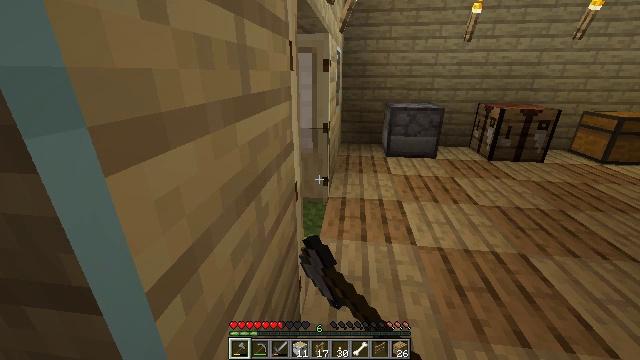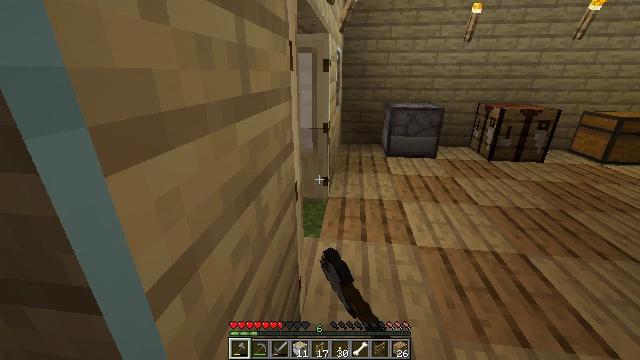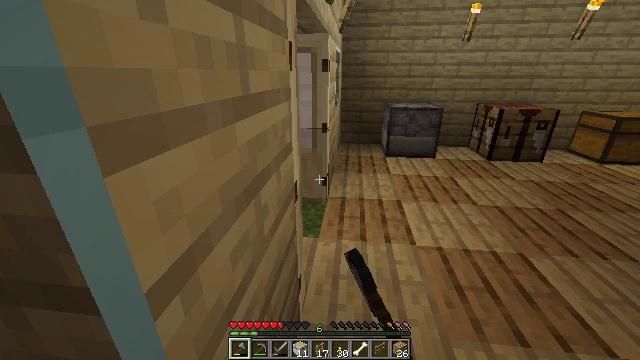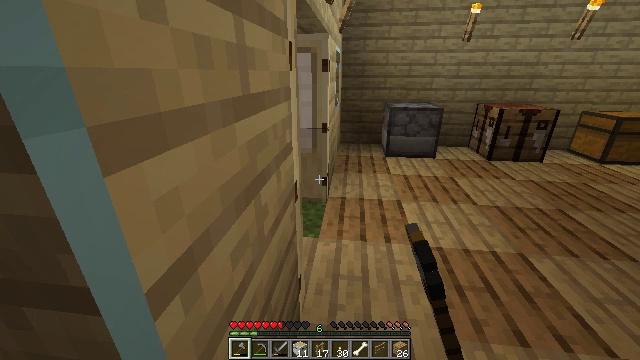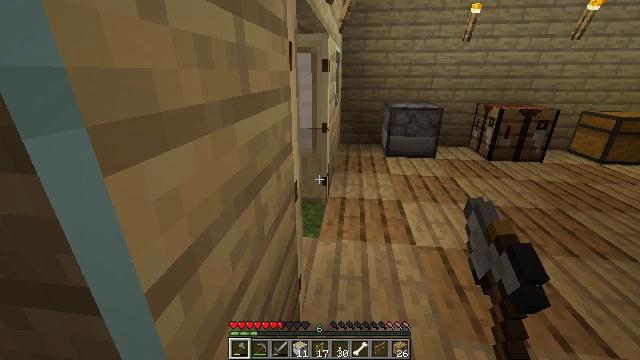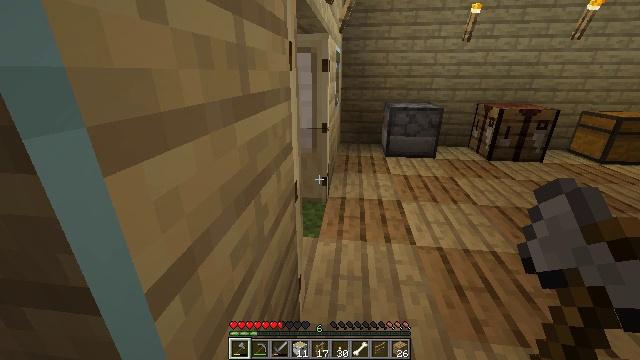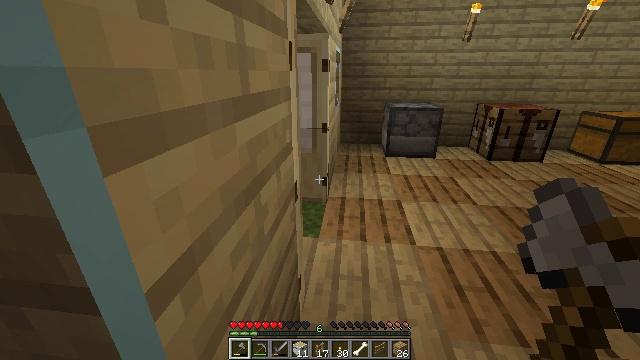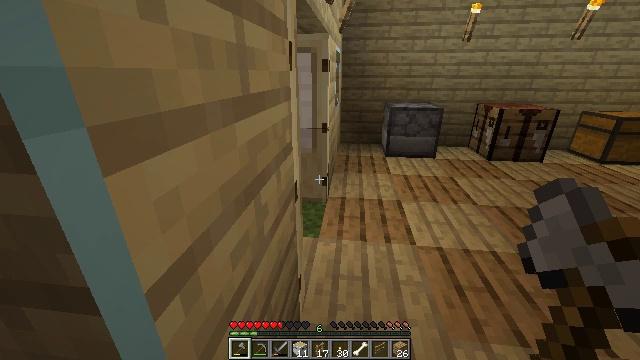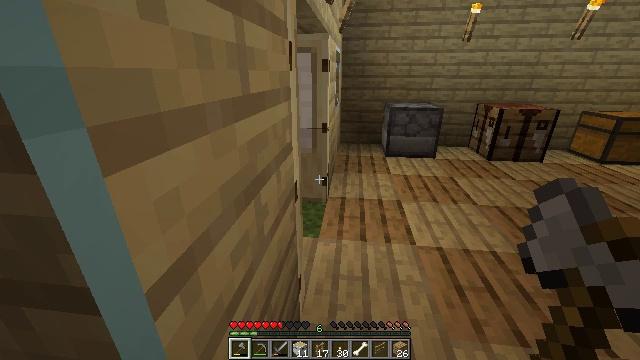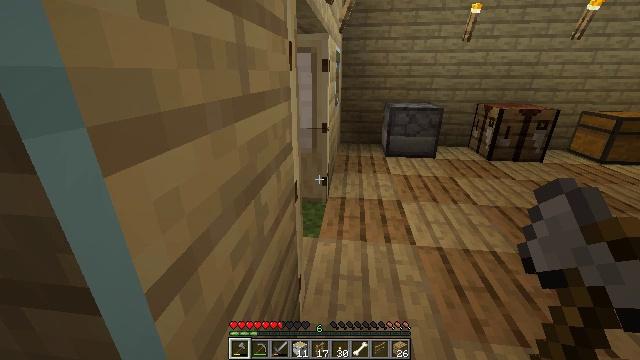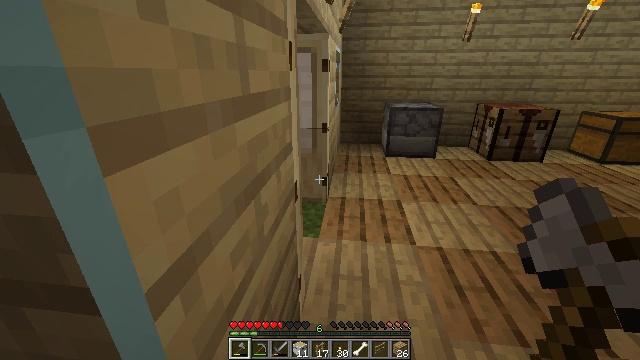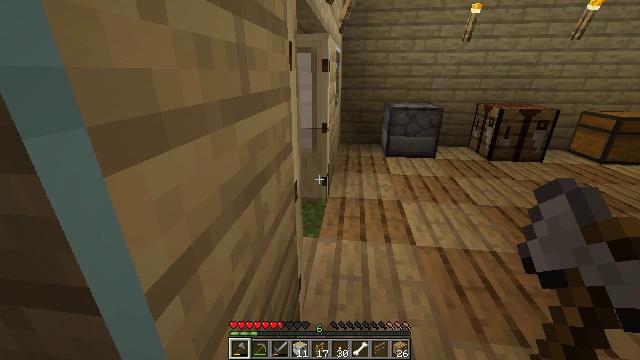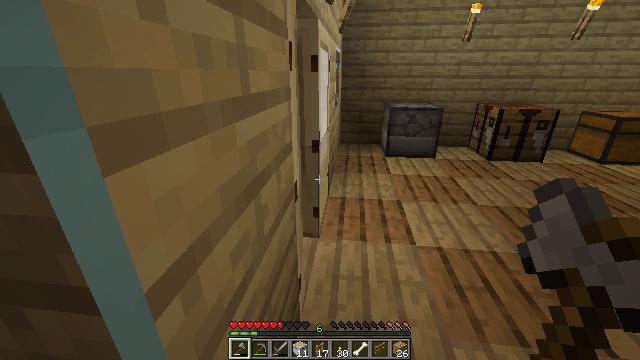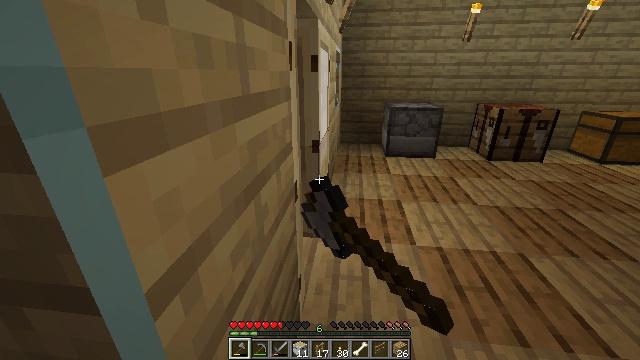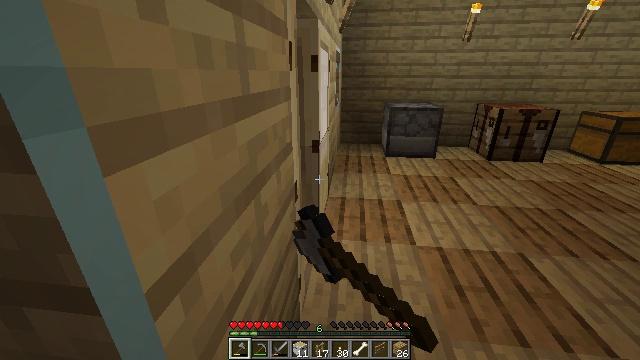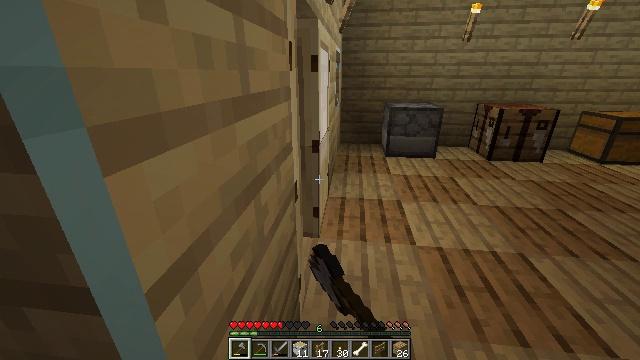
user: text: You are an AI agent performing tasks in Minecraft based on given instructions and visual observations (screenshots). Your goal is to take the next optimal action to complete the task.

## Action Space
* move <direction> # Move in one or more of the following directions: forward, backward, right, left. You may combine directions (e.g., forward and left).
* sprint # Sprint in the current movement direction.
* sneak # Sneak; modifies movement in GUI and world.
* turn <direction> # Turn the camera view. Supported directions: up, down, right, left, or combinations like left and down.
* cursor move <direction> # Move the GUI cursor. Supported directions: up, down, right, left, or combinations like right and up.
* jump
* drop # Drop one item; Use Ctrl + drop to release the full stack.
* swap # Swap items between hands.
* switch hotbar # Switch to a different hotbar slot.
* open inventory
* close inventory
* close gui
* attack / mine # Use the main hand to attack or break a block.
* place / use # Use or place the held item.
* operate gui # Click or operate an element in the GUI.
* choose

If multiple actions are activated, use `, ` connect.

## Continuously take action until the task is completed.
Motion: motion action
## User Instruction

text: Combine wool and wooden planks to make a gray bed.
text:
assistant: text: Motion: no_op
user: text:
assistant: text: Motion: no_op
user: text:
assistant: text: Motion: no_op
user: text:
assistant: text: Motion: no_op
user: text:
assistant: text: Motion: no_op
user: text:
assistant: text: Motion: no_op
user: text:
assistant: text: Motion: no_op
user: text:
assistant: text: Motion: no_op
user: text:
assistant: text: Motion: no_op
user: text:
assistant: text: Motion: no_op
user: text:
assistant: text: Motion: no_op
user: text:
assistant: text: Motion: use / place
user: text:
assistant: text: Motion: use / place
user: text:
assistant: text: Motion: use / place
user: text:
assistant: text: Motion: use / place
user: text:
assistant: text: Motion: no_op
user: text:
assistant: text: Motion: no_op
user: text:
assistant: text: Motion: no_op
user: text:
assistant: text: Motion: no_op
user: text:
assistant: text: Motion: move forward
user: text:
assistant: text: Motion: move forward
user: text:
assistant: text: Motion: move forward
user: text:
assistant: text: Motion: move forward
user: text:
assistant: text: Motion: move forward
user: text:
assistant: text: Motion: move forward
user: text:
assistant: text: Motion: move forward, turn left
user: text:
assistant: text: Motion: move forward, turn left
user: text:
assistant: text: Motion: turn left
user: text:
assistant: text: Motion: turn left
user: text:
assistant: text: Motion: turn left and down